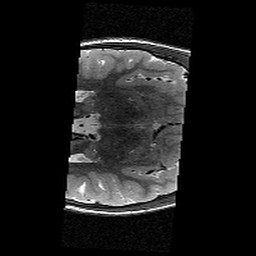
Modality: T2w
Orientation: axial
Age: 11
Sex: female
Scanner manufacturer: siemens
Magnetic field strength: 3 T
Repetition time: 9.23 s
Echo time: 0.067 s